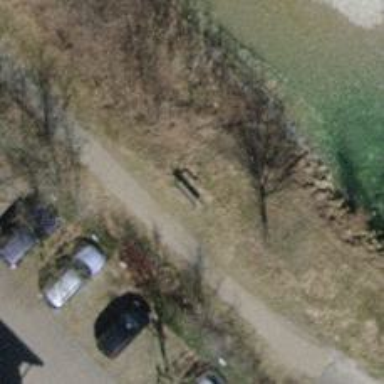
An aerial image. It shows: Brown bench.